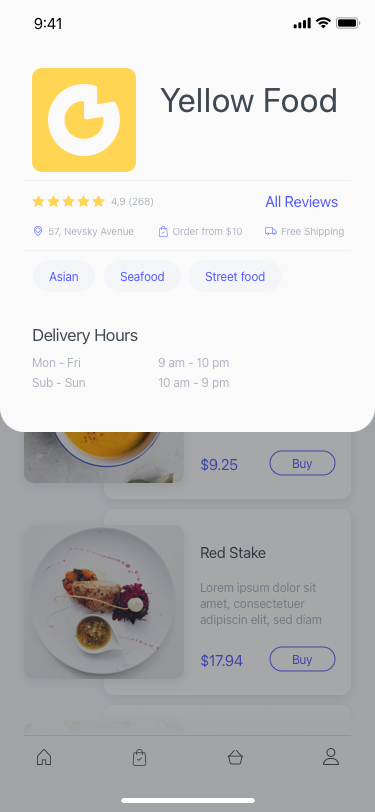
Text in this UI design:
Spinach Soup
Lorem ipsum dolor sit amet, consectetuer adipiscin elit, sed diam nonummy nibh euismod
$17.94
Buy
Red Stake
Lorem ipsum dolor sit amet, consectetuer adipiscin elit, sed diam nonummy nibh euismod
Buy
$9.25
Pumpkin Soup
Lorem ipsum dolor sit amet, consectetuer adipiscin elit, sed diam nonummy nibh euismod
Popular
Salads
Soups
Hot meals
Paste
4,9 (268)
Order from $10
Free Shipping
Yellow Food
Delivery Hours
Mon - Fri
Sub - Sun
9 am - 10 pm
10 am - 9 pm
Asian
Seafood
Street food
Order from $10
Free Shipping
57, Nevsky Avenue
All Reviews
4,9 (268)
Yellow Food